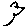
Label: bird